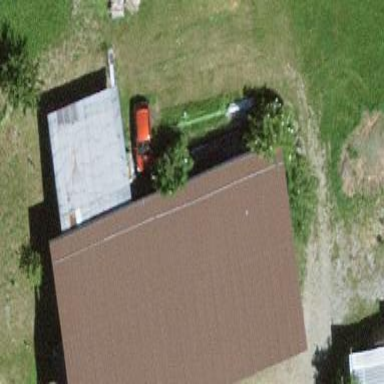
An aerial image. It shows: Barn.